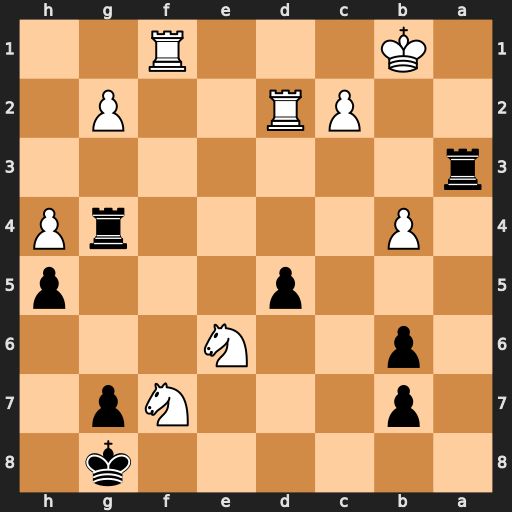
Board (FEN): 6k1/1p3Np1/1p2N3/3p3p/1P4rP/r7/2PR2P1/1K3R2
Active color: b
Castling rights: -
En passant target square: -
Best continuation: Rxb4+ Kc1 Ra1#